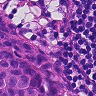
Metastatic tissue present: yes